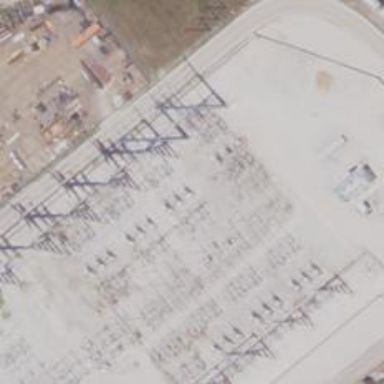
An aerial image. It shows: Switch for power supply.